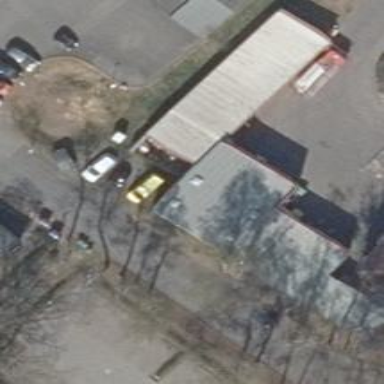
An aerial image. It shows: Garage.